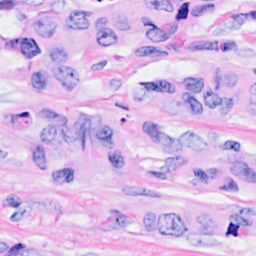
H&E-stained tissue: Breast